Question: '''
class CSVDownload(View):
""" Prepares CSV file version to download """
#more code here
f = StringIO.StringIO()
writer = csv.writer(f, dialect='excel')
for v in visit_list:
writer.writerow([v.idfa.idfa, v.name, v.duration, v.firstSeen, v.lastSeen, v.identifier, v.closestProximity])
f.seek(0)
response = HttpResponse(f, content_type='text/csv')
response['Content-Disposition'] = 'attachment; filename=AdvertiserData.csv'
return response
'''
For some reason, when opening the file in excel, the file will only output the last item in the list, see
This leads me to believe that each row is overriding the first row. Although this shouldn't be the case. Look at these tests I have preformed in terminal.
'''
>>> f.getvalue()
'FFAC6F6C-1B2E-47C2-8110-5E619B239FB1,PPTest1,00:00:24,2014-11-11 23:20:24.730000,2014-11-11 23:20:48.750000,nkfe-cnb7s,NEAR
FFAC6F6C-1B2E-47C2-8110-5E619B239FB1,moo2,00:00:24,2014-11-11 23:20:24.730000,2014-11-11 23:20:48.750000,nkfe-cnb7s,NEAR
'
'''
This returns more than one value, with '
' between the values.
Also, I tried
'''
>>> print response
Content-Type: text/csv
Content-Disposition: attachment; filename=boo.csv
FFAC6F6C-1B2E-47C2-8110-5E619B239FB1,PPTest1,00:00:24,2014-11-11 23:20:24.730000,2014-11-11 23:20:48.750000,nkfe-cnb7s,NEAR
FFAC6F6C-1B2E-47C2-8110-5E619B239FB1,moo2,00:00:24,2014-11-11 23:20:24.730000,2014-11-11 23:20:48.750000,nkfe-cnb7s,NEAR
'''
And that also showed more than one value.
I saw recently a SO thread here that discusses adding to a file here:<URL>
But since I am creating this item in memory only (using stringIO), how can I get the same effect?
Thanks!
The 'visit_list' is compromised of visit models:
'''
class Visit(models.Model):
idfa = models.ForeignKey(Report)
name = models.CharField(max_length=255)
lastSeen = models.CharField(max_length=255)
duration = models.CharField(max_length=255)
firstSeen = models.CharField(max_length=255)
identifier = models.CharField(max_length=255)
closestProximity = models.CharField(max_length=255)
def __unicode__(self):
return self.name
class Meta:
verbose_name = "Visit"
verbose_name_plural = "Visits"
'''
In this particular case, visit_list returns:
'''
>>> visit_list
[<Visit: PPTest1>, <Visit: moo2>]
'''
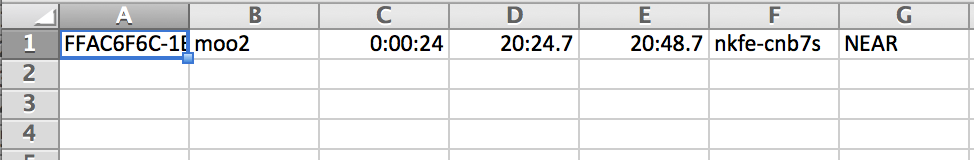
Answer: : I suspect you need to pass 'f.getvalue()' to 'HttpResponse' rather than 'f'.
:
<URL>, although it can also be treated like a file object or accept iterators. Nevertheless, 'f' is a 'StringIO.StringIO' instance and not a string per se.
Consider the following setup:
'''
import StringIO
import csv
>>> f = StringIO.StringIO()
>>> writer = csv.writer(f, dialect='excel')
>>> row = range(4) # first row is [0, 1, 2, 3]
>>> for i in range(5):
writer.writerow([row]) # write more rows
row = [x + 1 for x in row]
>>> f.seek(0)
'''
Now compare 'f' with the result of 'f.getvalue()':
'''
# an instance
>>> f
<StringIO.StringIO instance at 0x03656990>
# a string
>>> f.getvalue()
'"[0, 1, 2, 3]"
"[1, 2, 3, 4]"
"[2, 3, 4, 5]"
"[3, 4, 5, 6]"
"[4, 5, 6, 7]"
'
'''
Now note the difference in your 'response' object when you pass the instance versus the string to 'HttpResponse':
'''
# The instance
>>> response = HttpResponse(f, content_type='text/csv') # f is an instance
>>> response['Content-Disposition'] = 'attachment; filename=AdvertiserData.csv'
>>> response._container
['']
# The string
>>> response = HttpResponse(f.getvalue(), content_type='text/csv') # f.getvalue() returns a string
>>> response['Content-Disposition'] = 'attachment; filename=AdvertiserData.csv'
>>> response._container
['"[0, 1, 2, 3]"
"[1, 2, 3, 4]"
"[2, 3, 4, 5]"
"[3, 4, 5, 6]"
"[4, 5 , 6, 7]"
']
'''
Note that the response's '_container' attribute is empty when you pass the instance to 'HttpResponse' but empty when you pass the 'f.getvalue()' string to 'HttpResponse'.
I would try this instead, then:
'''
>>> response = HttpResponse(f.getvalue(), content_type='text/csv')
>>> # etc.
'''